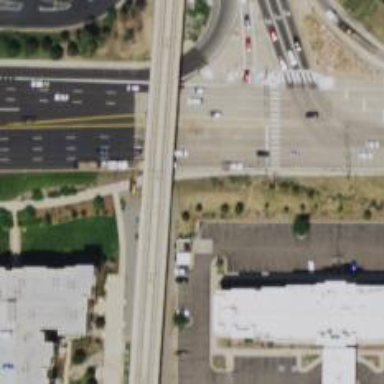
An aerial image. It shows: Bridge for light rail electrified with contact line.